Question: I currently scratch my head for a few days about "How to cartography an UIView on iOS".
Explanations:
I have some data with a lot of locations (longitude and latitude). I'm searching how can I, from a country, display these locations. I can't use a MapView because it's only for one country. On this map, I would like display the locations. It's like Google Analytic do, but in web application:
So, my question is: is it possible to "transform" an UIView into a map ? Do you have any idea how can I start this project ?
Maybe I have to use the <URL> ?
Here one method which convert coordinate to a screen location (MapBox). It can be useful!
<URL>
Thank you so much for your suggestions and ideas ;)
Best regards,
Lapinou.
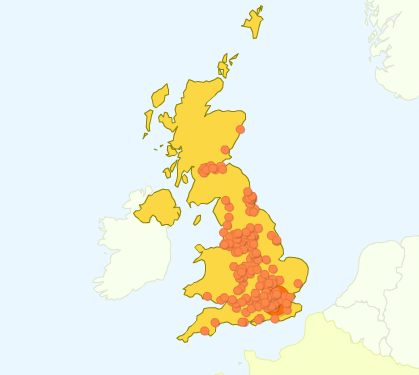
Answer: If its just a static image and there is no zooming then thats maybe not complex, unless there's some complexity I'm overlooking.
Using the scale of the map image you can convert that to points i.e. 1 point vertically is 10 miles.
Then if you have your plot point co-ordinates you should be able to convert those to UIView x.y co-ordinate.
You could pick a reference point in the UK whose lat/long you know as an anchor from which to calculate the lat and long offsets from for the points you want plot.
Lets say there is a hypothetical tiny island in the top left hand of your picture, you can find out the lat/long for it and plot it at x,y of 0,0 when displaying your map image.
Then you can calculate the difference in lat/long from that reference point of your pins and convert that difference into an x,y offset from 0,0.